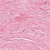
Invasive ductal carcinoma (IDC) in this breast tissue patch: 0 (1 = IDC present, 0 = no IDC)